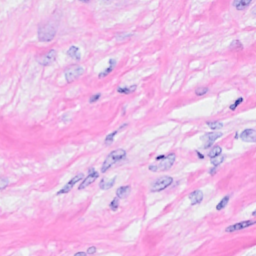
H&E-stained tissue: Breast